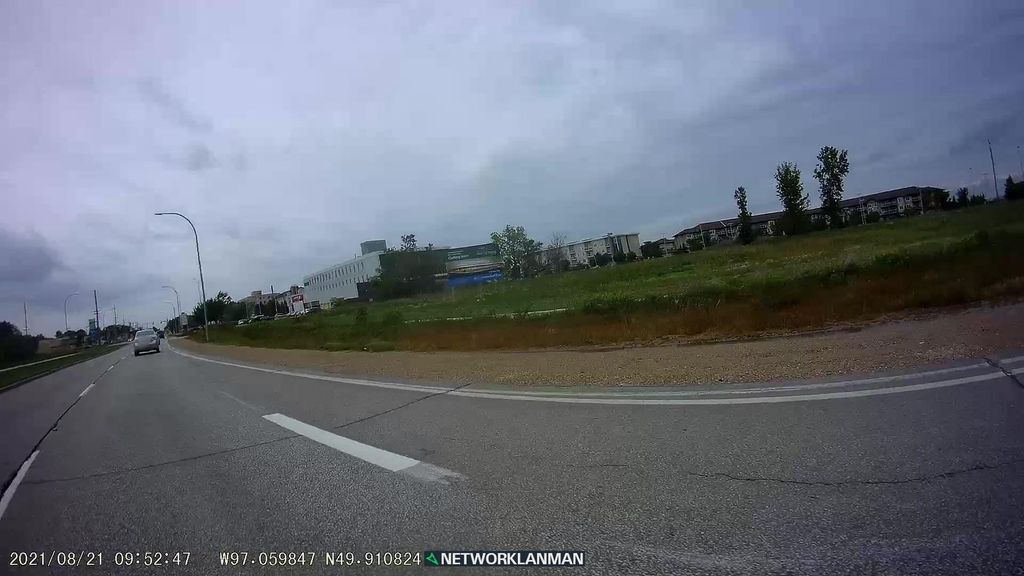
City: winnipeg